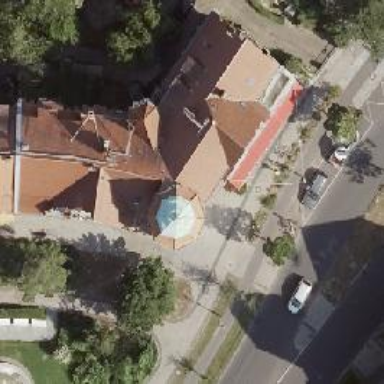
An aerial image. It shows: Cafe.